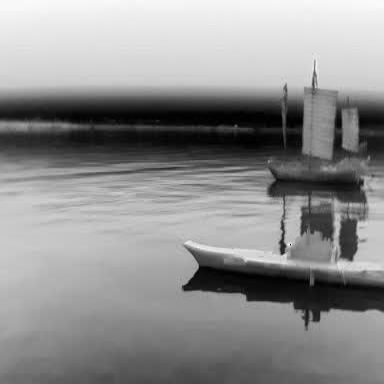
There are two objects shown in the infrared image, including a warship, and a sailboat.